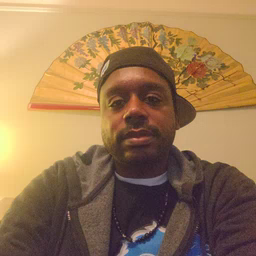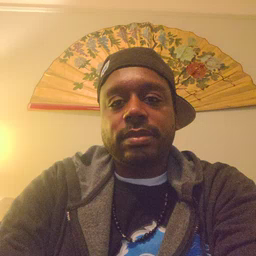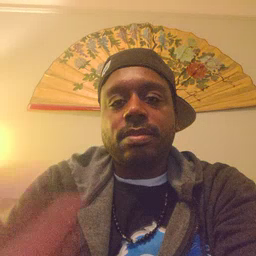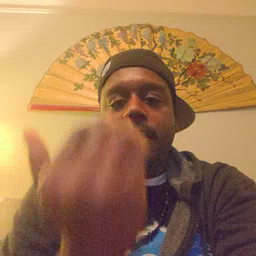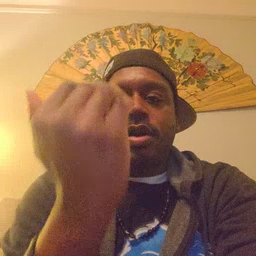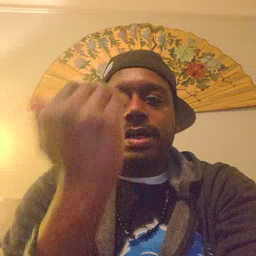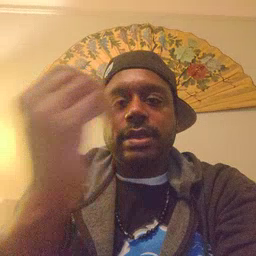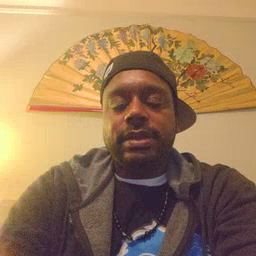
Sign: morning